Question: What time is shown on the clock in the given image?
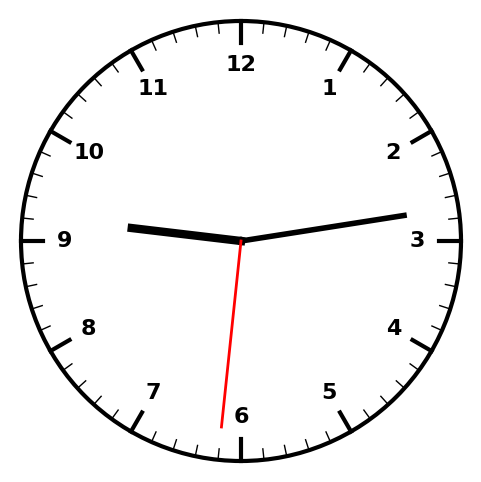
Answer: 09:13:31